Question: I am trying to get the values from column 18, Test to uppercase after the upload of the excel file but without any succes.

How exactly can I reach the values that are in a DataTable?
This is where I fill the DataTable with the values from the excel file:
'''
using (OleDbDataAdapter adapter = new OleDbDataAdapter(command))
{
DataTable dataTable = new DataTable();
adapter.Fill(dataTable);
return dataTable;
}
'''
I would like to have all the values in 18 to be uppercase.
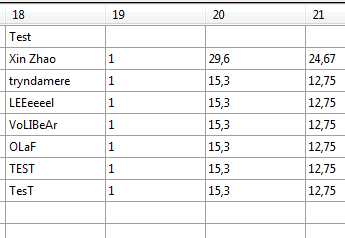
Answer: Loop through all rows making the 18th columns data UpperCase:
'''
foreach (DataRow row in dataTable.Rows)
{
row["Test"] = row["Test"].ToString().ToUpper();
}
'''